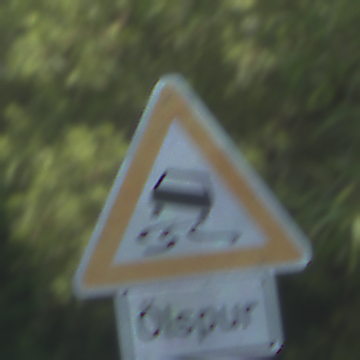
Verkehrszeichen: SchleuderOderRutschgefahr
Zusatzzeichen unten: HinweiseAufGefahrenDurchVerbaleAngabe1
Umgebung: Outdoor, Urban
Tageszeit: MorningAfternoon
Wetter: PartlyCloudy
Licht: Natural
Jahreszeit: NotSpecified
Kontrast: LowContrast